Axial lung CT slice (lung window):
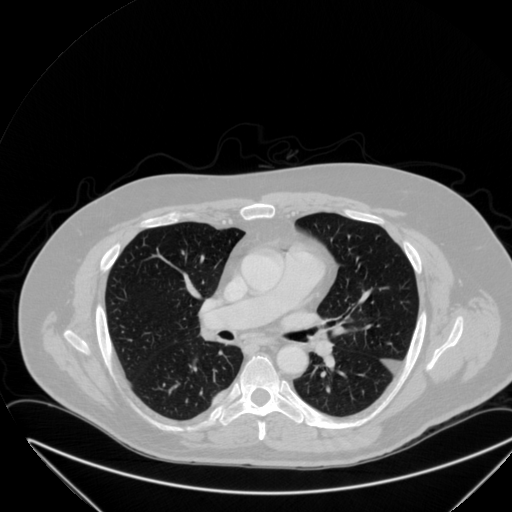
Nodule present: yes
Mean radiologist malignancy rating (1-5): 4